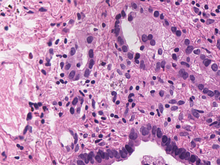
Tumor epithelial tissue: yes
Tumor-associated stroma tissue: yes
Normal tissue: no